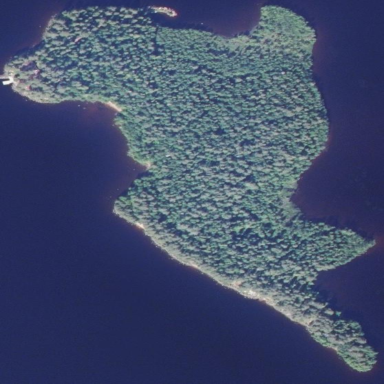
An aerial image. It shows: Image showing island.